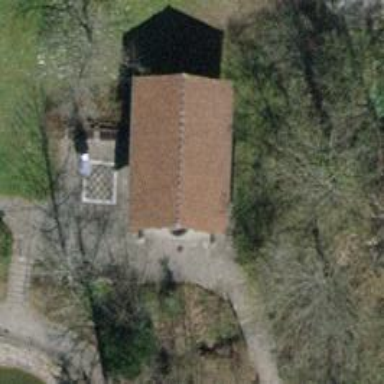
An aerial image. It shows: Shed.